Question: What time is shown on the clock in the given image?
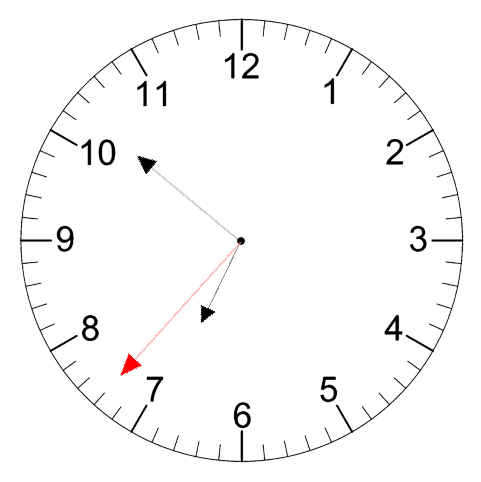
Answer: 06:51:37